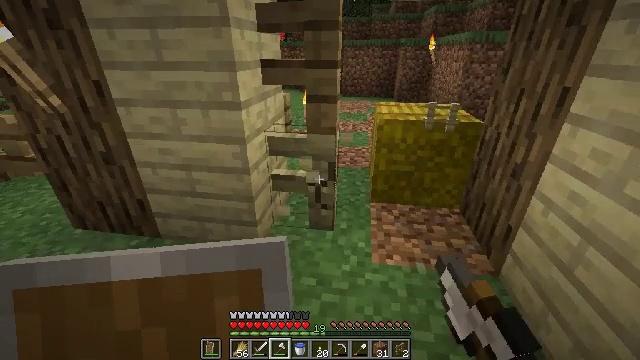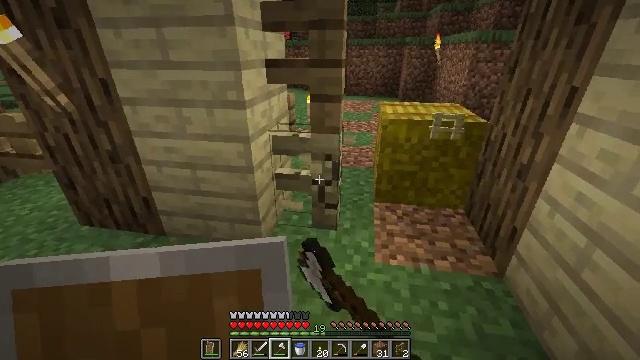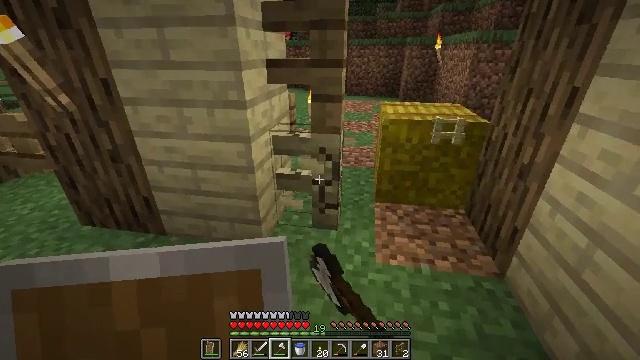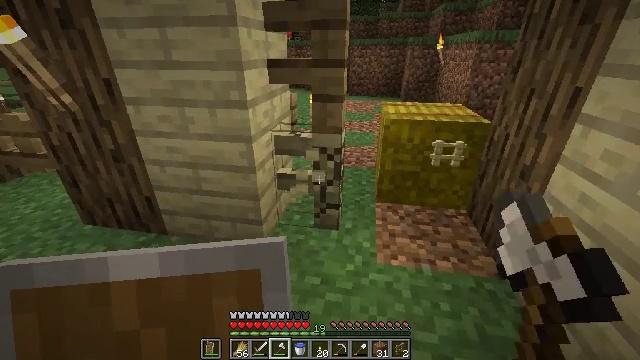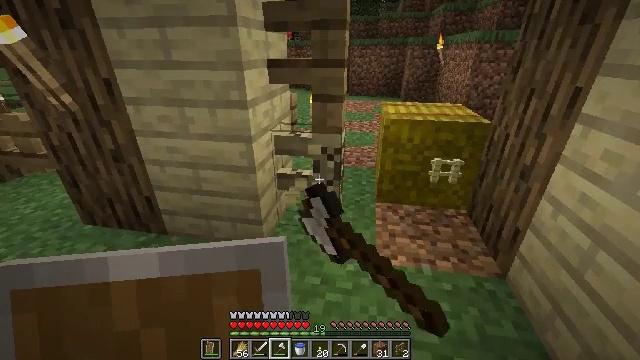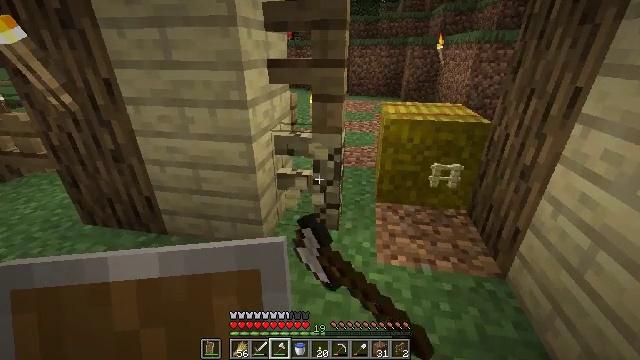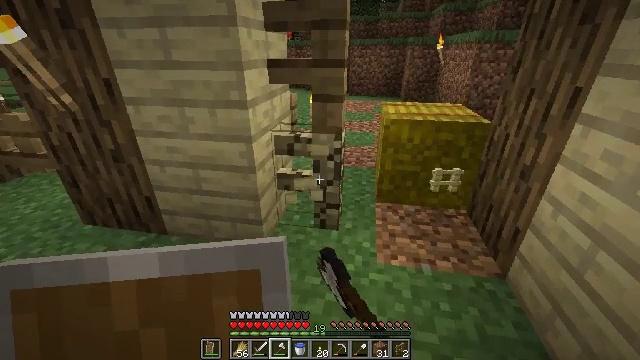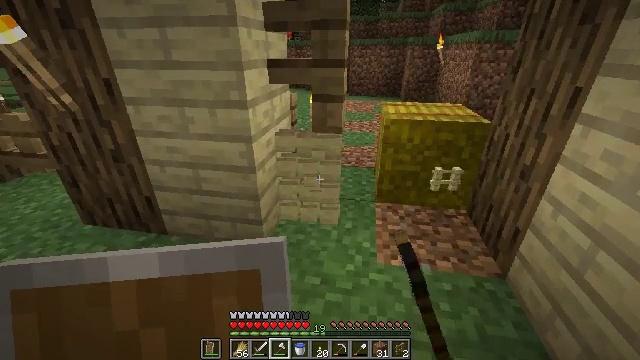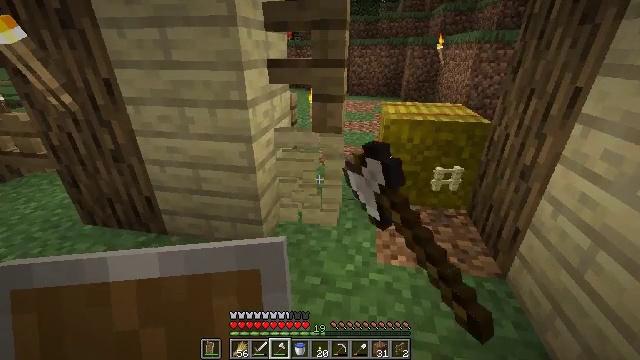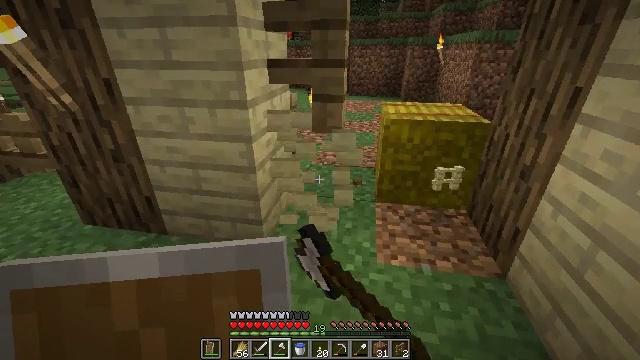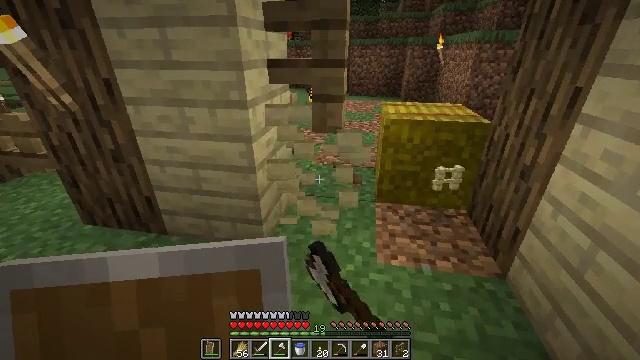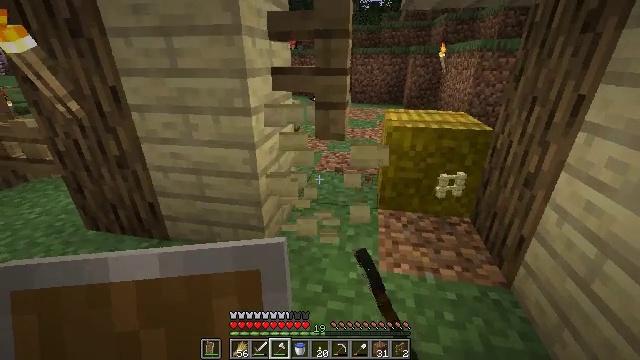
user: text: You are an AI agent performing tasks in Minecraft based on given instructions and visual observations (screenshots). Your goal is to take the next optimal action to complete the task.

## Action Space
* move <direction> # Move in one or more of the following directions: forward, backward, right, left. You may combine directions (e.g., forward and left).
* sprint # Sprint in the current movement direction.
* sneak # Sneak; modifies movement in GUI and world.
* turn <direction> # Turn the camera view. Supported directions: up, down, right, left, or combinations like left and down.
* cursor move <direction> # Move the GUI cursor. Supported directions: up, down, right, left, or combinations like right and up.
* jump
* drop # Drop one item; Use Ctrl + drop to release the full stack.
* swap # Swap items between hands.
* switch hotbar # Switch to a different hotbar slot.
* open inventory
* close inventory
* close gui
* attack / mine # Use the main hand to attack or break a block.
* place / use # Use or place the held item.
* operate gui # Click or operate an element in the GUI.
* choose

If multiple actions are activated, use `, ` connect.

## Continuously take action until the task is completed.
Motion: motion action
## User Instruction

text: Recycle the birch fence.
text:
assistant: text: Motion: attack / mine
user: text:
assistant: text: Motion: attack / mine
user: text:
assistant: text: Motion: attack / mine
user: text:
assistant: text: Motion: attack / mine
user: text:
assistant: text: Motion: attack / mine
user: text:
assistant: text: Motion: attack / mine
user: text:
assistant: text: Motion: attack / mine
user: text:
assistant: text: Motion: attack / mine
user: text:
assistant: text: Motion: attack / mine
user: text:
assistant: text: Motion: attack / mine
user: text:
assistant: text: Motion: turn up, attack / mine
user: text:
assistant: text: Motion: attack / mine